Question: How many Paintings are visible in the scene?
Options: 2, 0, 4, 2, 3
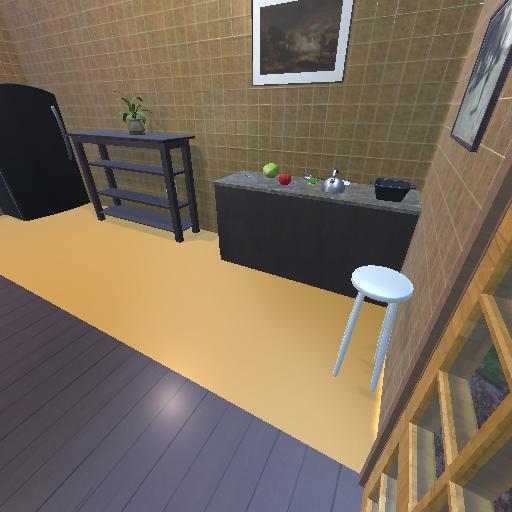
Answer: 2